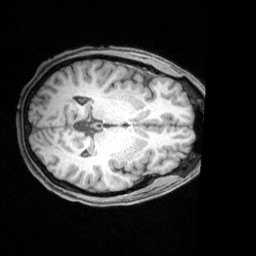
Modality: T1w
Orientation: axial
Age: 25
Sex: male
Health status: healthy